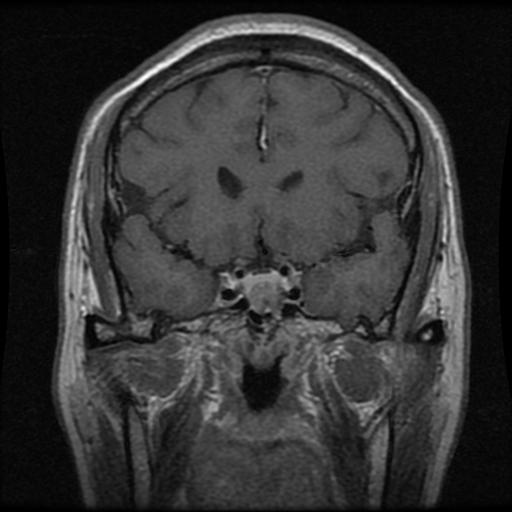
Label: pituitary